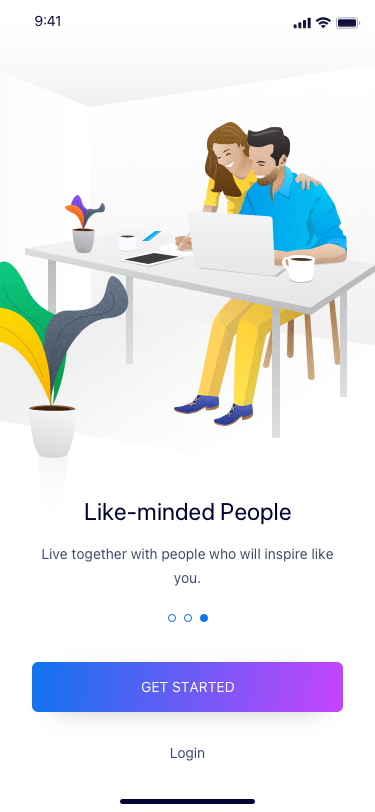
Text in this UI design:
Live together with people who will inspire like you.
Login
Like-minded People